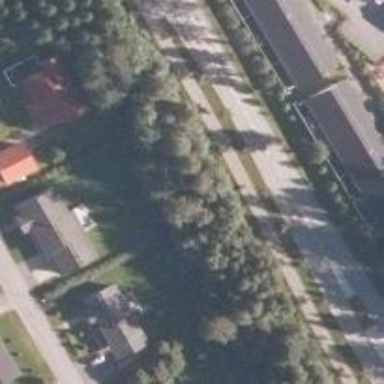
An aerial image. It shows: Asphalt cycleway.